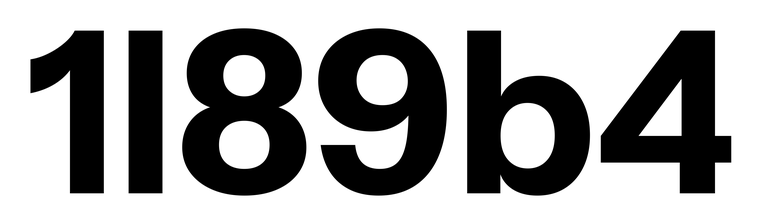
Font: InstrumentSans_Bold